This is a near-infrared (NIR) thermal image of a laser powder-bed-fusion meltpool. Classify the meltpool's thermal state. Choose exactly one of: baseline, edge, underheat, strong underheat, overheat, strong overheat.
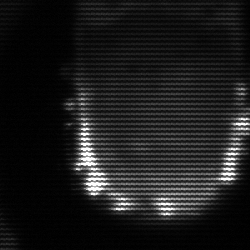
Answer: baseline